Question: i've created a maven webapp with tomcat 7. This webapp also has a RESTful WebService, but i don't believe that's doing something wrong since it actually works.
Going to show you what i got for now:
This is my pom.xml
'''
<project xmlns="http://maven.apache.org/POM/4.0.0" xmlns:xsi="http://www.w3.org/2001/XMLSchema-instance"
xsi:schemaLocation="http://maven.apache.org/POM/4.0.0 http://maven.apache.org/xsd/maven-4.0.0.xsd">
<modelVersion>4.0.0</modelVersion>
<groupId>angular-js</groupId>
<artifactId>angular-js</artifactId>
<version>0.0.1-SNAPSHOT</version>
<packaging>war</packaging>
<properties>
<java-version>1.7</java-version>
</properties>
<repositories>
<repository>
<id>org.jboss.resteasy</id>
<url>http://repository.jboss.org/maven2/</url>
</repository>
<repository>
<id>jboss</id>
<url>http://repository.jboss.org/nexus/content/groups/public-jboss/</url>
</repository>
</repositories>
<build>
<plugins>
<plugin>
<groupId>org.apache.maven.plugins</groupId>
<artifactId>maven-war-plugin</artifactId>
<configuration>
<webXml>src\main\webapp\WEB-INF\lib\web.xml</webXml>
</configuration>
</plugin>
</plugins>
</build>
<dependencies>
<dependency>
<groupId>org.apache.maven.plugins</groupId>
<artifactId>maven-resources-plugin</artifactId>
<version>2.5</version>
</dependency>
<dependency>
<groupId>org.apache.maven.plugins</groupId>
<artifactId>maven-compiler-plugin</artifactId>
<version>2.3.2</version>
</dependency>
<dependency>
<groupId>org.apache.maven.plugins</groupId>
<artifactId>maven-surefire-plugin</artifactId>
<version>2.10</version>
</dependency>
<dependency>
<groupId>org.apache.maven.plugins</groupId>
<artifactId>maven-war-plugin</artifactId>
<version>2.1.1</version>
</dependency>
<dependency>
<groupId>javax.servlet</groupId>
<artifactId>servlet-api</artifactId>
<version>2.5</version>
</dependency>
<dependency>
<groupId>org.jboss.resteasy</groupId>
<artifactId>resteasy-jaxrs</artifactId>
<version>2.3.6.Final</version>
</dependency>
<dependency>
<groupId>org.jboss.resteasy</groupId>
<artifactId>resteasy-jackson-provider</artifactId>
<version>2.3.6.Final</version>
</dependency>
<dependency>
<groupId>org.jboss.resteasy</groupId>
<artifactId>resteasy-jettison-provider</artifactId>
<version>2.3.6.Final</version>
</dependency>
<dependency>
<groupId>org.jboss.resteasy</groupId>
<artifactId>resteasy-multipart-provider</artifactId>
<version>2.3.6.Final</version>
</dependency>
<dependency>
<groupId>net.sf.scannotation</groupId>
<artifactId>scannotation</artifactId>
<version>1.0.2</version>
</dependency>
<dependency>
<groupId>javassist</groupId>
<artifactId>javassist</artifactId>
<version>3.12.1.GA</version>
</dependency>
<dependency>
<groupId>org.codehaus.jettison</groupId>
<artifactId>jettison</artifactId>
<version>1.3.4</version>
</dependency>
<dependency>
<groupId>javax.ws.rs</groupId>
<artifactId>jsr311-api</artifactId>
<version>0.11</version>
</dependency>
</dependencies>
</project>
'''
This is my web.xml
'''
<?xml version="1.0" encoding="ISO-8859-1" ?>
<web-app xmlns="http://java.sun.com/xml/ns/j2ee"
xmlns:xsi="http://www.w3.org/2001/XMLSchema-instance"
xsi:schemaLocation="http://java.sun.com/xml/ns/j2ee http://java.sun.com/xml/ns/j2ee/web-app_2_4.xsd"
version="2.4">
<display-name>AngularJS Application</display-name>
<description>
This is a simple web application with a source code organization
based on the recommendations of the Application Developer's Guide.
</description>
<welcome-file-list>
<welcome-file>index.htm</welcome-file>
</welcome-file-list>
<listener>
<listener-class>org.jboss.resteasy.plugins.server.servlet.ResteasyBootstrap</listener-class>
</listener>
<servlet>
<servlet-name>Resteasy</servlet-name>
<servlet-class>org.jboss.resteasy.plugins.server.servlet.HttpServletDispatcher</servlet-class>
</servlet>
<servlet-mapping>
<servlet-name>Resteasy</servlet-name>
<url-pattern>/*</url-pattern>
</servlet-mapping>
<context-param>
<param-name>resteasy.scan</param-name>
<param-value>true</param-value>
</context-param>
<context-param>
<param-name>resteasy.servlet.mapping.prefix</param-name>
<param-value>/</param-value>
</context-param>
</web-app>
'''
This is my project structure:
<URL>

I believe it's all okay, but for some reason, when i go to 'http://localhost:8080/angular-js' or 'http://localhost:8080/angular-js/index.htm' i get a 404 error from tomcat that the resource isn't found.
Do you know what is wrong in here ? :S been working on this for hours!!!! getting desperate.
Thanks in advance!
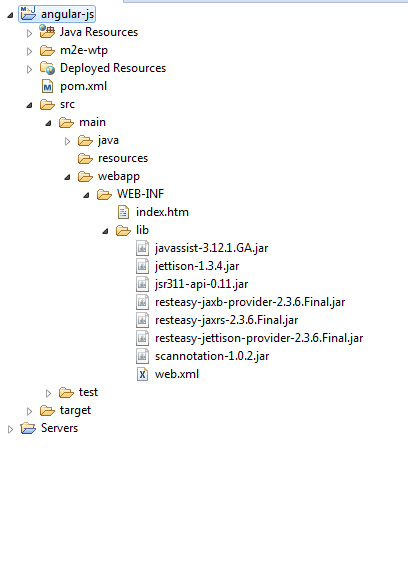
Answer: Change location web.xml file because in your project structure
web.xml is in lib folder within all jars but eclipse create this one in WEB-INF directly